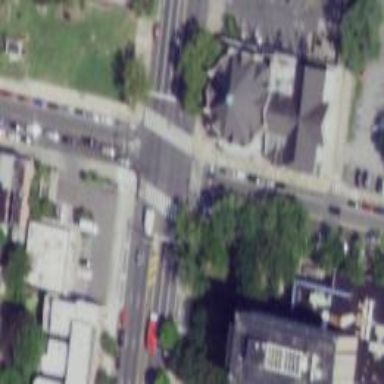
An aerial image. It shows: Asphalt footway with marked crossing.